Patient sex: F
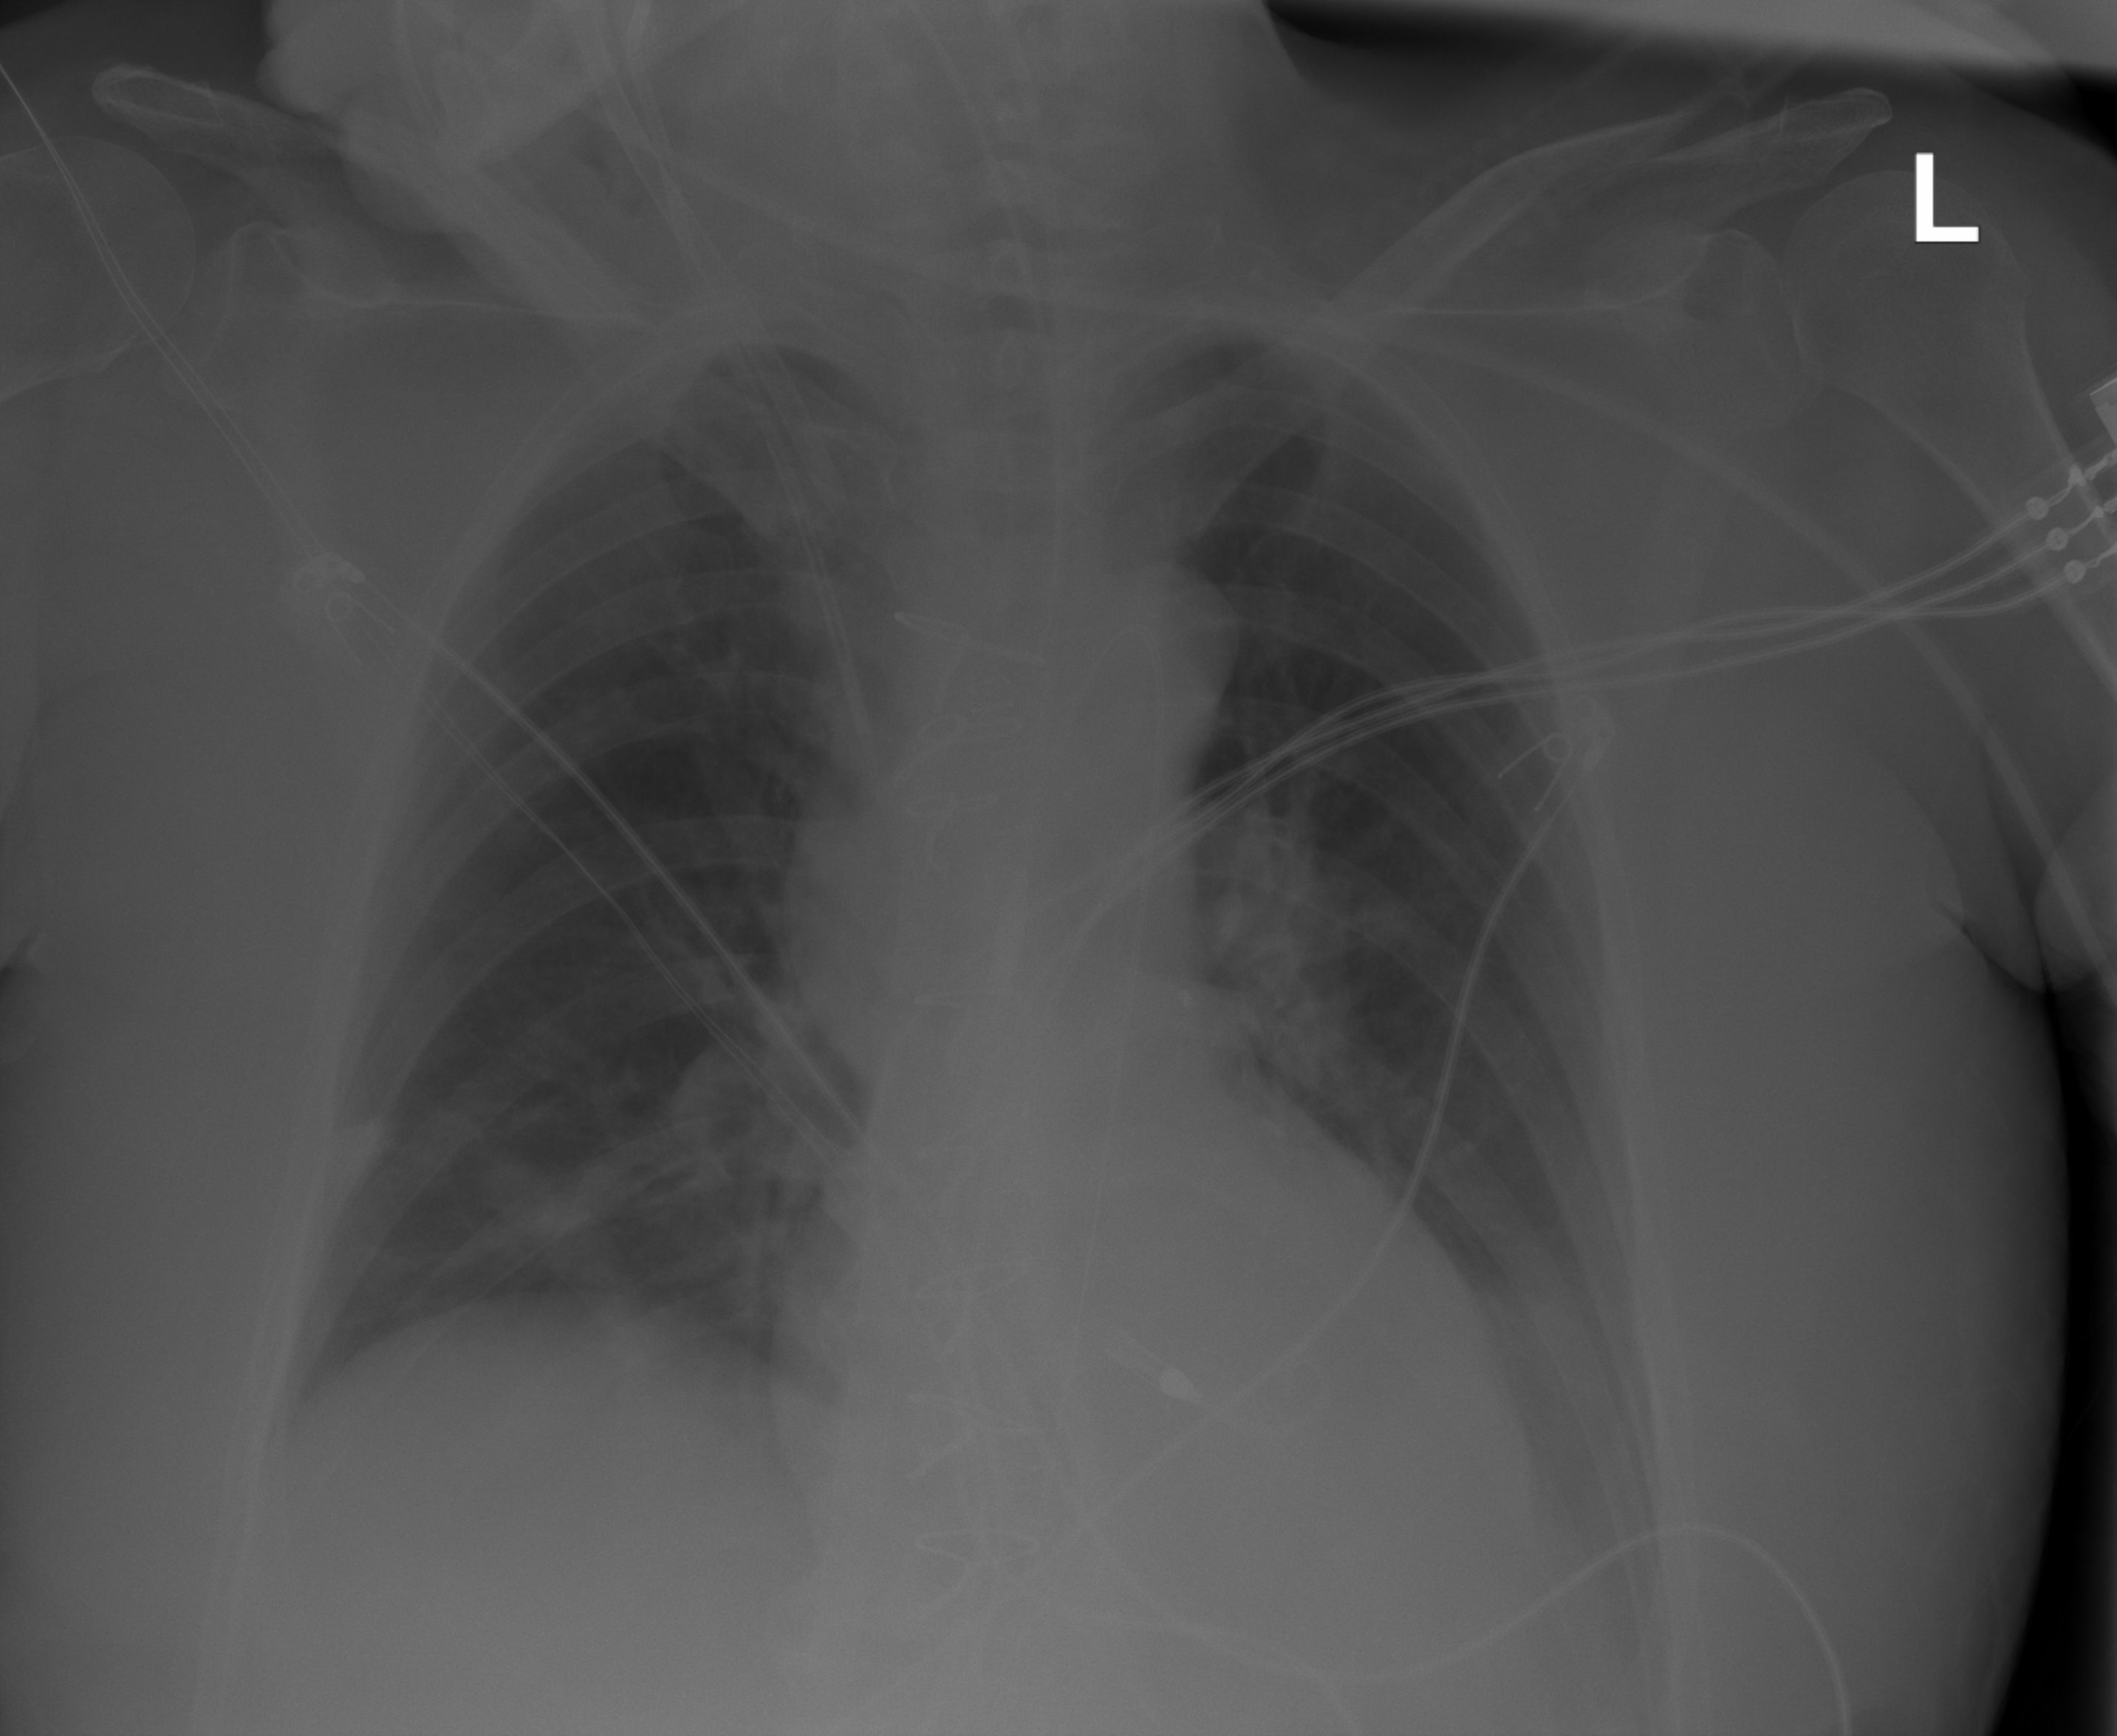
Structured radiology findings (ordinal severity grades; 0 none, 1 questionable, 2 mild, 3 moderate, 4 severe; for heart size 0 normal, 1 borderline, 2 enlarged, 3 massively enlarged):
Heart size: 0
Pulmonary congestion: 0
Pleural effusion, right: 0
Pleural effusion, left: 2
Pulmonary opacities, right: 0
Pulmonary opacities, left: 0
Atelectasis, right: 2
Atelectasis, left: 0